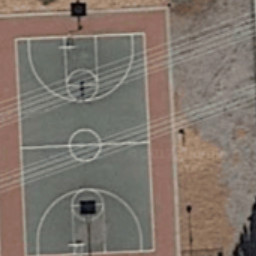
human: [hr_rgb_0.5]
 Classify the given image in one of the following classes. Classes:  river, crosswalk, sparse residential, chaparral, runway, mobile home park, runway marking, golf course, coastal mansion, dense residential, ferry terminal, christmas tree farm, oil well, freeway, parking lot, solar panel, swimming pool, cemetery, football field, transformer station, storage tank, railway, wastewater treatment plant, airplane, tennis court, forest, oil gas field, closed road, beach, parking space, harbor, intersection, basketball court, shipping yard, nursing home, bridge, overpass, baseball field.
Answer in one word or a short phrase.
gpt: basketball court